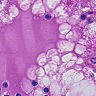
Metastatic tissue present: no